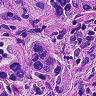
Metastatic tissue present: yes